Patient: sex M, age 60
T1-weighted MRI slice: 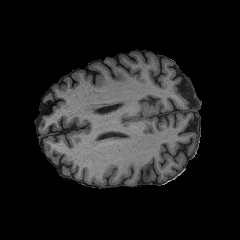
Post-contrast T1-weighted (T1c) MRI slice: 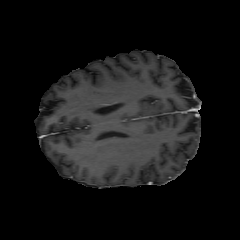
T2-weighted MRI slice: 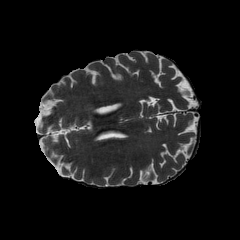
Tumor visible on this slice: no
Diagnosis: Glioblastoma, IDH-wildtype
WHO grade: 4